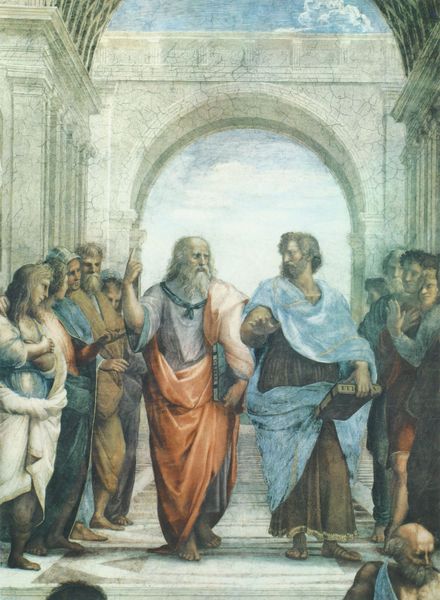
Titel: Die Schule von Athen
Künstler: Raffael
Standort: Rom, Stanza della Segnatura (EU - I - Latium)
Schlagwörter: blau, gemälde, himmel, mann, frauen, menschen, ausschnitt, finger, grau, haar, männer, orange, tür, weiss, rot, alt, bart, architektur, bibel, boden, gewand, renaissance, bücher, bogen, zwei, schule, rundbogen, zeigefinger, detail, wandmalerei, zeigen, tor, oben, unten, barfuss, alter, greis, philosoph, buch, viele, mäntel, griechen, toga, tempel, fresko, tur, jünger, weiser, athen, lehre, michelangelo, vasari, mathematik, sokrates, italienisch, raffael, philosophie, apostel, lehren, schule von athen, aristoteles, philosophen, platon, heulige, gespraech, plato, ideen, platonismus, ideenlehre, ywei, verese